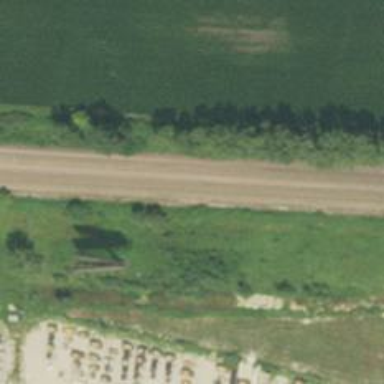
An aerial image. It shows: Railway track.